Question: I have a PopupWindow that is populated with a LinearLayout. I instatiated my popup window like this:
'''
PopupWindow pw = new PopupWindow(layout, 450, 700, true);
pw.showAsDropDown(layout, 80, 80);
'''
However, when the device orientation is switched to landscape, the popup window gets cut off at the bottom and I cannot scroll down. See the screen capture:

The layout underneath this popup is indeed scrollable. So how can I make the popup scrollable?
Thanks,
Igor
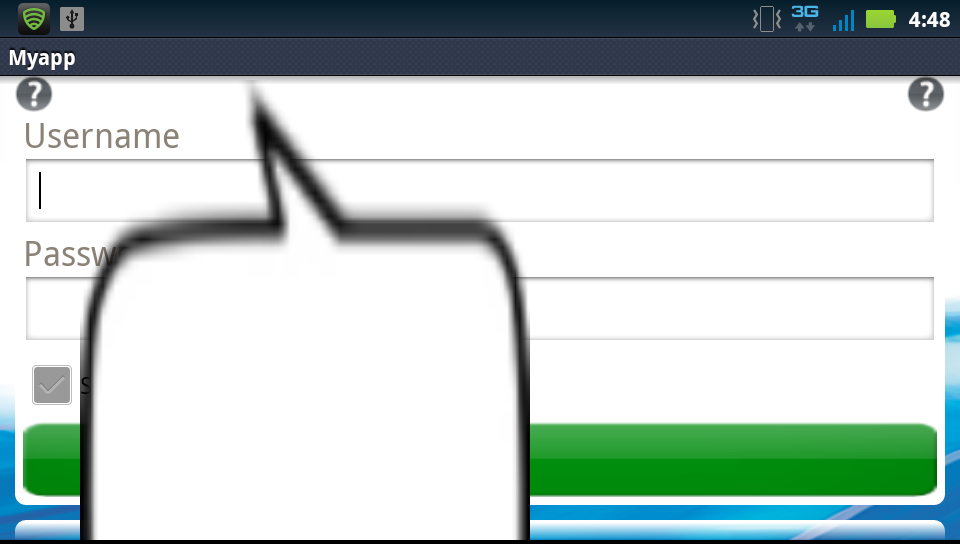
Answer: LinearLayouts aren't scrollable, so instead enclose the LinearLayout in a <URL>.